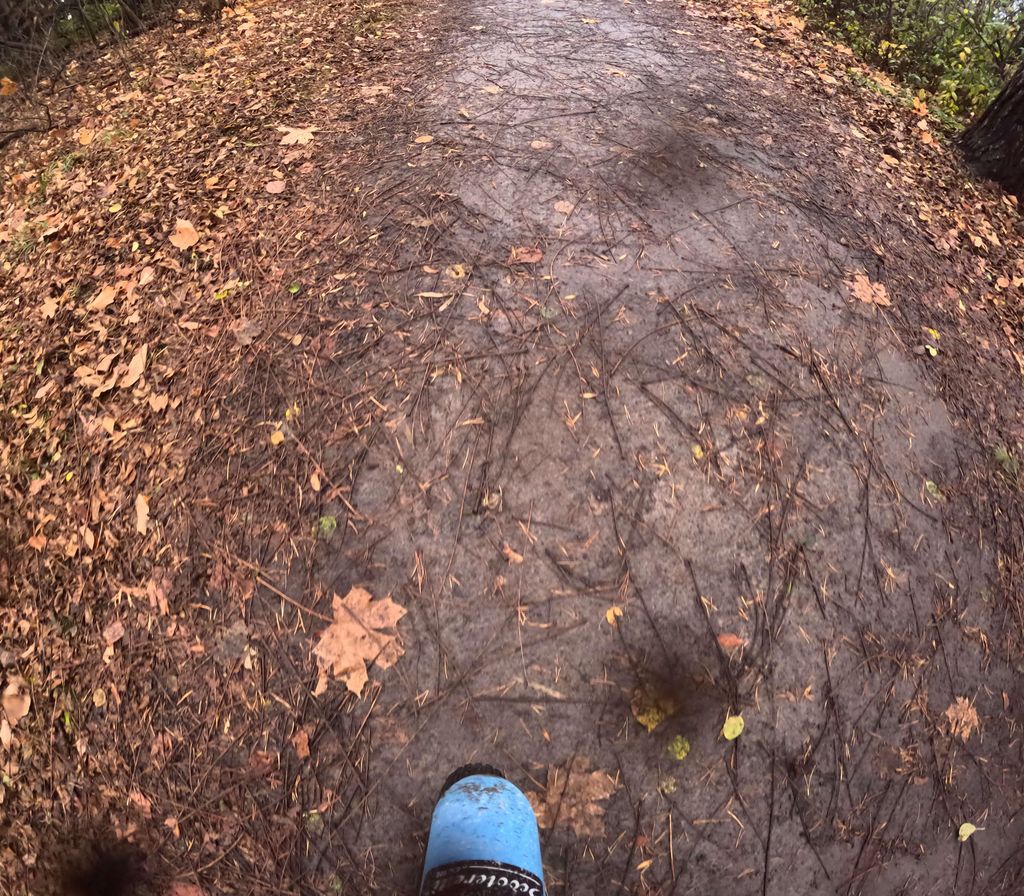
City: ottawa-gatineau